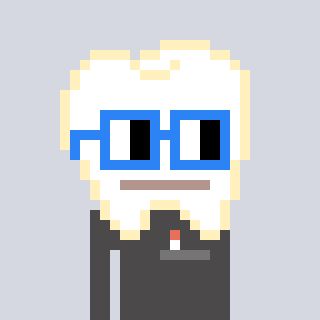
a pixel art character with square blue glasses, a tooth-shaped head and a grayscale-colored body on a cool background